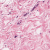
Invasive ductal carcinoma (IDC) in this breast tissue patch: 0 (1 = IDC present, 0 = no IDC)